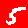
Digit: 5